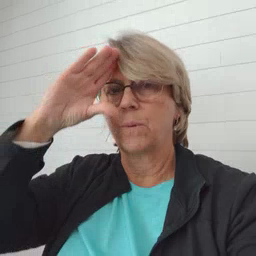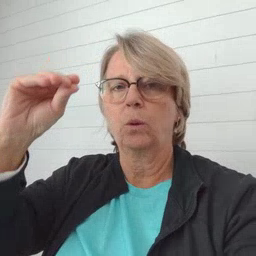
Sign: boy